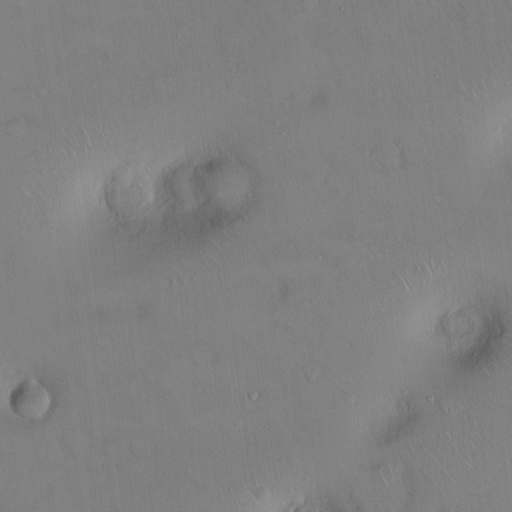
Objects detected: cone, cone, cone, cone, cone, cone